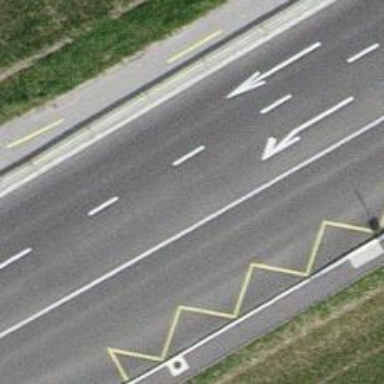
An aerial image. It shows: Bus stop with stop position for public transport.